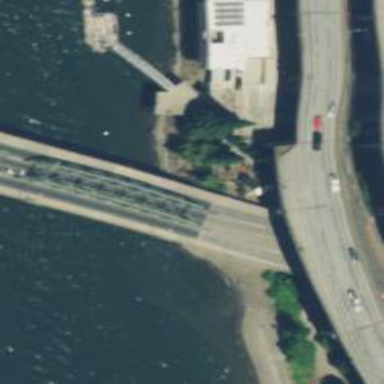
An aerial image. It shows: Path on truss bridge.